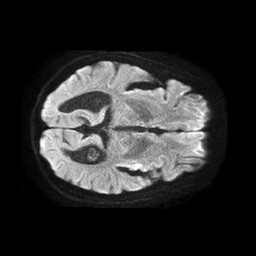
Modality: TRACE
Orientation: axial
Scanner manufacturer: philips
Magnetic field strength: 1.5 T
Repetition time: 4.6 s
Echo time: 0.08631 s